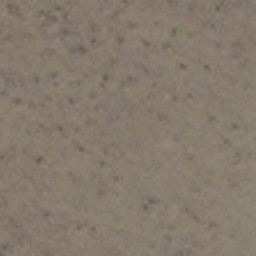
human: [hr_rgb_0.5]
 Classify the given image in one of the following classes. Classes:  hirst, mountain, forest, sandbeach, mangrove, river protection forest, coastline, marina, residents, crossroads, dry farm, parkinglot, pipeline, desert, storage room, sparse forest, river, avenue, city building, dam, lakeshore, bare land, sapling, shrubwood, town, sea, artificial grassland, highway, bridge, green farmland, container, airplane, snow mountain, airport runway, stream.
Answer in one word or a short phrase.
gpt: bare land